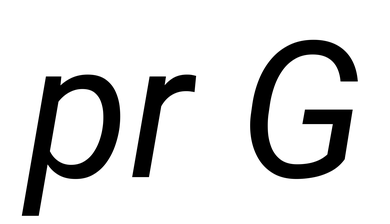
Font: Roboto-Italic_Italic